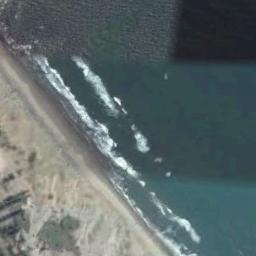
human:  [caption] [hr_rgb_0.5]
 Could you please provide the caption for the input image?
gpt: The beach with white sand and the color of the seawater is dark blue .

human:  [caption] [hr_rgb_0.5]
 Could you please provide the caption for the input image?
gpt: The beach is irregular .

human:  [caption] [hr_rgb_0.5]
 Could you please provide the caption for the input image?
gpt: Small piece of triangular gray coast and gray-green water .

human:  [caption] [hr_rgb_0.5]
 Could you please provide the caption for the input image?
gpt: There is a clear coastline between the beach and the dark green water .

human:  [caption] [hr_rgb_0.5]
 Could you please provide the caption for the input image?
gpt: The sea is calm beside the beach .